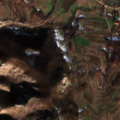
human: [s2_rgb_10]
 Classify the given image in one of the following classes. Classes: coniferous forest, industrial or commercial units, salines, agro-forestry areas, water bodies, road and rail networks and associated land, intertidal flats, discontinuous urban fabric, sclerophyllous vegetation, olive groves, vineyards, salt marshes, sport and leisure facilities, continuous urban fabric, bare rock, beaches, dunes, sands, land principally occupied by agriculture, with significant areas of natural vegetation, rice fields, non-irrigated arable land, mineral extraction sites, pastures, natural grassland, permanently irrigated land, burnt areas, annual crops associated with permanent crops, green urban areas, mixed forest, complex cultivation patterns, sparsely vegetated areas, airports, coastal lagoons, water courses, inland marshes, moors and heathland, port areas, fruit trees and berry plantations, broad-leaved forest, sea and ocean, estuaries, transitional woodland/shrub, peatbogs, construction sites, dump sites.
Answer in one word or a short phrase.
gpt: complex cultivation patterns, land principally occupied by agriculture, with significant areas of natural vegetation, broad-leaved forest, transitional woodland/shrub